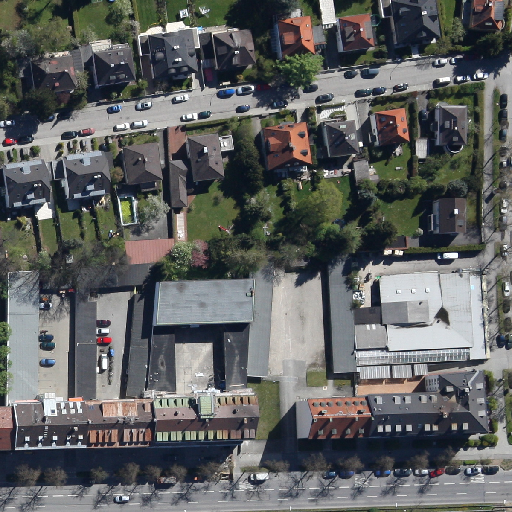
Referring expression: car